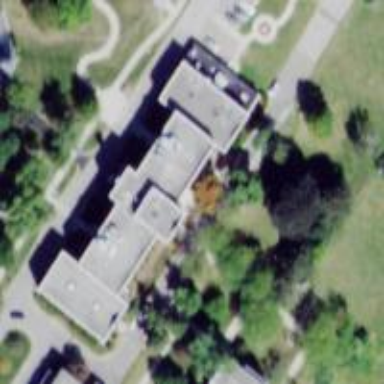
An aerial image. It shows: College building with food court.